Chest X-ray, PA view. Patient: 54 years old, sex M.
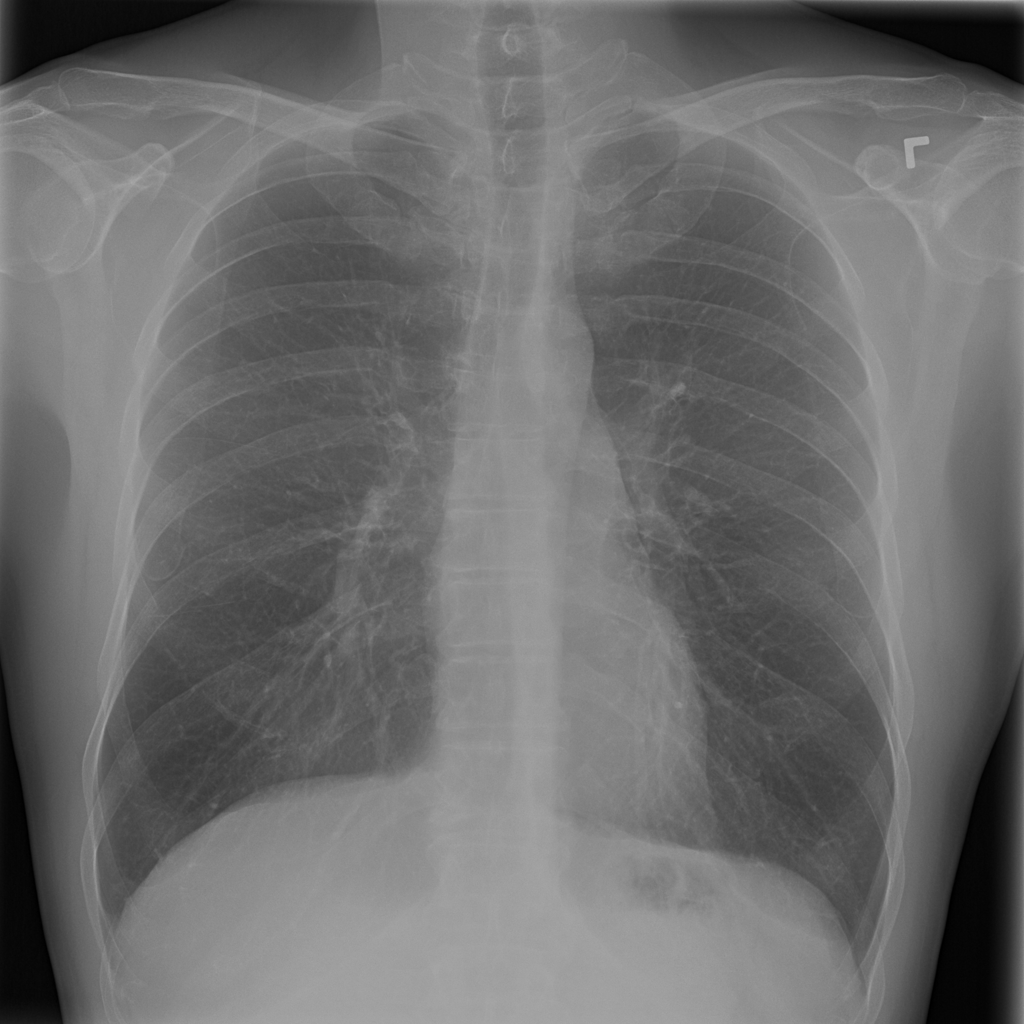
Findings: Nodule